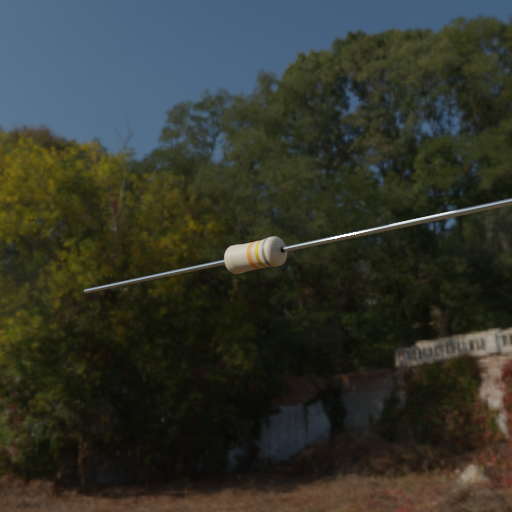
Resistor colour bands (in order): orange, gold, gray